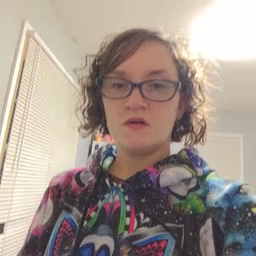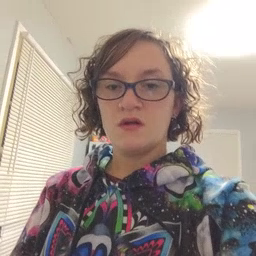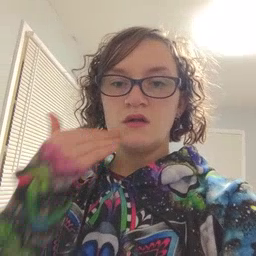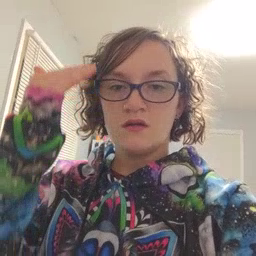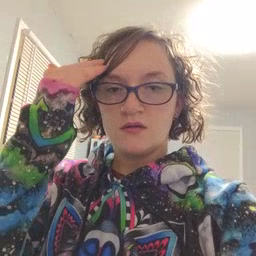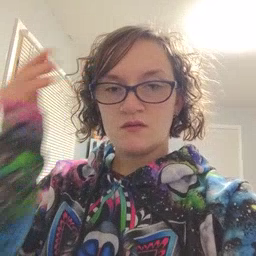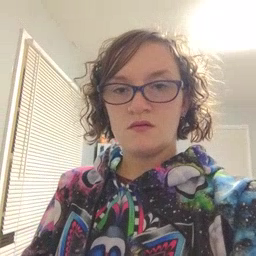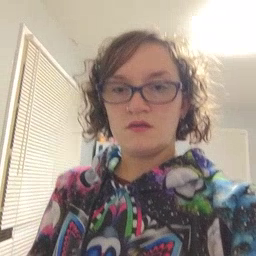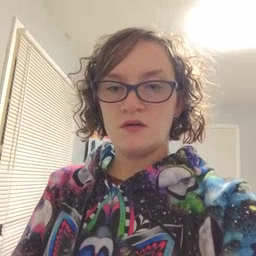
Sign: head